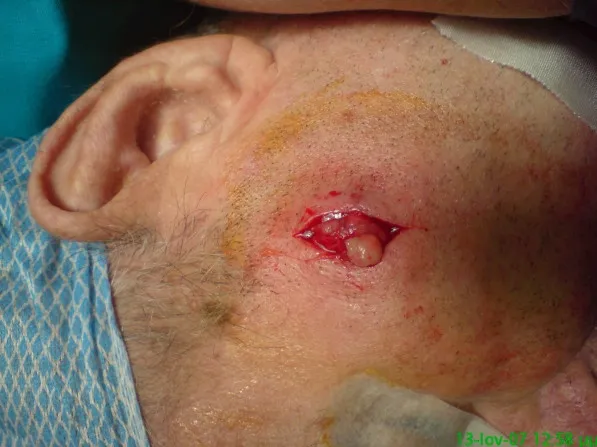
A 1.5 cm nodule was excised.
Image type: medical_photograph (other_medical_photograph)